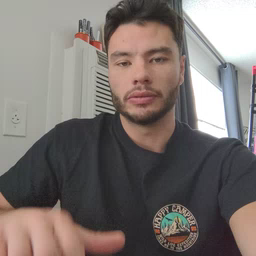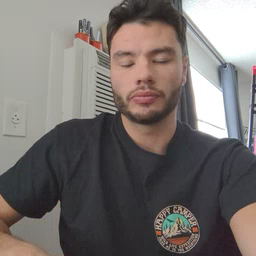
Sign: farm